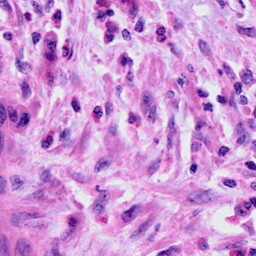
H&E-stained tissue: Cervix